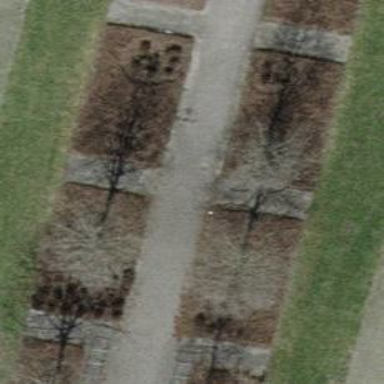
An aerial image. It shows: Path made of paving stones.